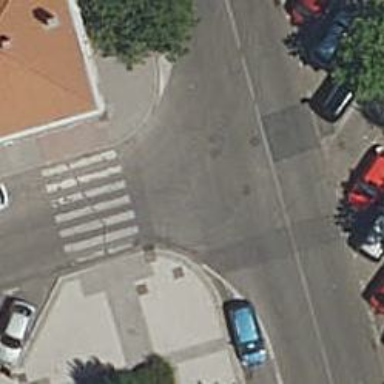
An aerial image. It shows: Kerb serving as barrier.